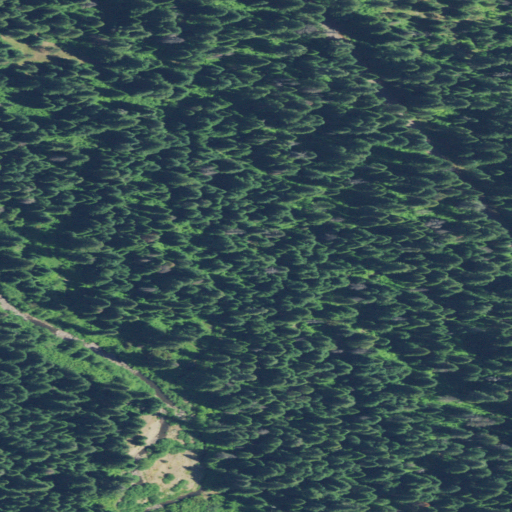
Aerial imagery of plain(s) in Oregon named Woodruff Meadow containing evergreen forest, mixed forest, and shrub